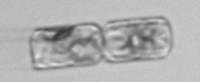
Label: Guinardia_delicatula